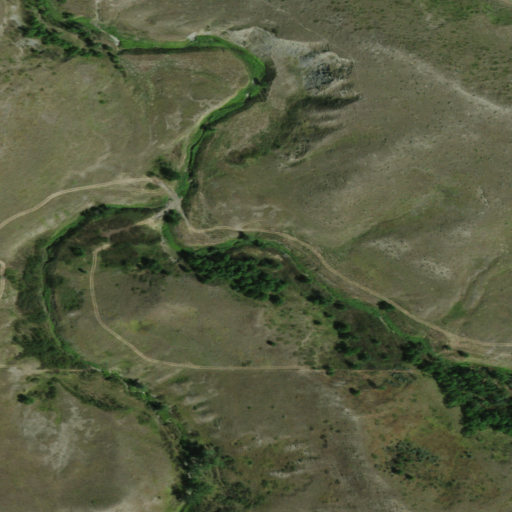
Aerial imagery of valley in South Dakota named Middle Draw containing grassland, shrub, woody wetlands, and deciduous forest